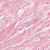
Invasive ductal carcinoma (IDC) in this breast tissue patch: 0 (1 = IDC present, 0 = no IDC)